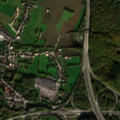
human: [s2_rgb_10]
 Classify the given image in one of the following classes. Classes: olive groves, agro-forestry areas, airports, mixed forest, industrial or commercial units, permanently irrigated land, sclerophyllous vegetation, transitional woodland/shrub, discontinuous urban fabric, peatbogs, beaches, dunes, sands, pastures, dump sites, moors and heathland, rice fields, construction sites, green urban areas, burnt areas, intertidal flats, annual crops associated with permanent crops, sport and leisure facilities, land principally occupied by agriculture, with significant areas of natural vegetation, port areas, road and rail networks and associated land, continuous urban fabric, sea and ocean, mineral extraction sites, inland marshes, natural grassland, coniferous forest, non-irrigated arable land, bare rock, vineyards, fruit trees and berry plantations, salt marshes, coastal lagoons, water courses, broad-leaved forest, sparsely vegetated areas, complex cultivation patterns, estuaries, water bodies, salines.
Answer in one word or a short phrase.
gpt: discontinuous urban fabric, road and rail networks and associated land, non-irrigated arable land, complex cultivation patterns, broad-leaved forest